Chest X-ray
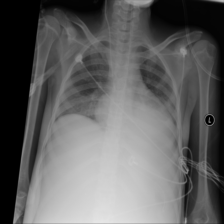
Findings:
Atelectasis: negative
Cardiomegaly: negative
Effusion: negative
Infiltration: negative
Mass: negative
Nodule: negative
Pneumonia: negative
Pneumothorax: negative
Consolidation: negative
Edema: negative
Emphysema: negative
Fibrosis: negative
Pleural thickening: negative
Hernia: negative